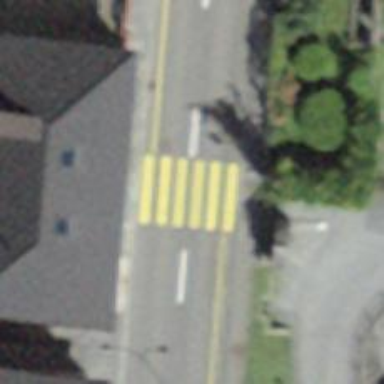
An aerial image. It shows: Primary road with asphalt surface.